Question: I'm working with the Linear Search Algorithm and from the theory of this algorithm its time complexity is O(n). Now I have to prove this using actual code and create a graph proving the algorithm is in fact O(n). But some the practical results doesn't show this at all.
Here is my coding methodology used:
1. I have a loop that creates an array dynamically based on the loop number.
2. I then fill this array randomly with numbers.
3. I then implement the Linear Search Algorithm. Now before the Algorithm runs I take note of the time and once value I am searching for is found I stop the clock and save the times and at the end of the loop I write the values to a text file.
4. I then Import the text'file into excel and create a graph. But the results doesn't corroborate the fact that the algorithm is O(n)
Here is my code in java:
'''
public static void main(String[] args)
{
long[] ArrayTimeTaken = new long[10000];
String Display = "";
//Code that runs the linear search
for (int i = 2; i < 10000; i++)
{
int[] arrayExperimentTest = new int[i];
arrayExperimentTest = FillArray(i);
int ValuetoSearchfor = Math.round(((arrayExperimentTest.length)/2));
System.out.println(ValuetoSearchfor);
ArrayTimeTaken[i] = LinearSearch(arrayExperimentTest,ValuetoSearchfor);
Display = Display+ System.getProperty("line.separator") + ArrayTimeTaken[i];
}
PrintWriter writer;
try {
writer = new PrintWriter("C:/Users/Roberto/Desktop/testing.txt", "UTF-8");
writer.println(Display);
writer.close();
} catch (FileNotFoundException e) {
// TODO Auto-generated catch block
e.printStackTrace();
} catch (UnsupportedEncodingException e) {
// TODO Auto-generated catch block
e.printStackTrace();
}
//ChartCreate(ArrayTimeTaken);
System.out.println("Done");
}
'''
Here is the code for the filling of the array with random numbers and the Linear Search:
'''
//This code simply populates our array with numbers in each of the array positions
static int[] FillArray(int number)
{
int[] ArrayofValues = new int[number];
for (int i = 0; i < number; i++)
{
Random randomGenerator = new Random();
boolean flag = true;
while (flag)
{
int index = randomGenerator.nextInt(number);
if (ArrayofValues[index] == 0)
{
ArrayofValues[index] = i;
flag = false;
}
}
}
return ArrayofValues;
}
//This function does a linear search on an array with integers
static long LinearSearch(int[] ArraySearch,int ValueFind)
{
long TimeTaken = 0;
long startTime = System.currentTimeMillis();
System.gc();
for (int i = 0; i < ArraySearch.length; i++)
{
if (ArraySearch[i] == ValueFind)
{
TimeTaken = System.currentTimeMillis() - startTime;
break;
}
}
return TimeTaken;
}
'''
Here is a graph of the results. Shouldn't I be getting a straight line graph?

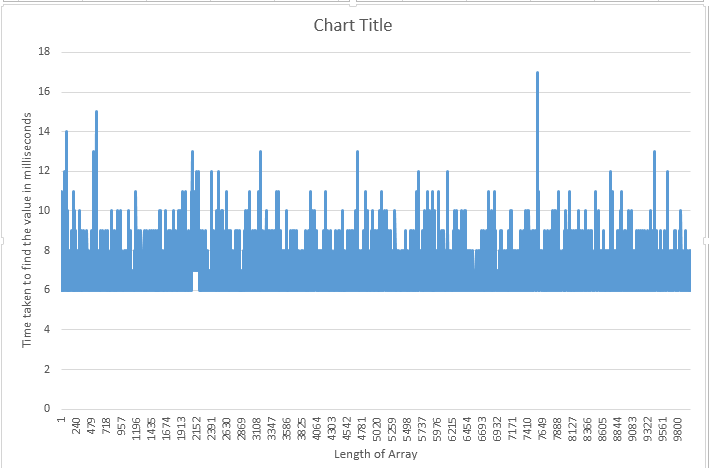
Answer: There are several issues with your testing methodology, but mostly:
- 'System.currentMillis()'-
So:
- - 'long startTime = System.currentTimeMillis();'